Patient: sex M, age 61
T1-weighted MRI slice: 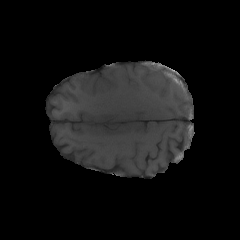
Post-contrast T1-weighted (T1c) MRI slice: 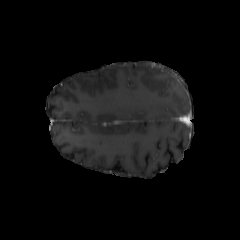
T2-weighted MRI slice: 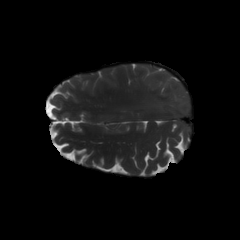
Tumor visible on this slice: no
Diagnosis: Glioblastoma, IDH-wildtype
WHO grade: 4